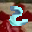
Label: 2